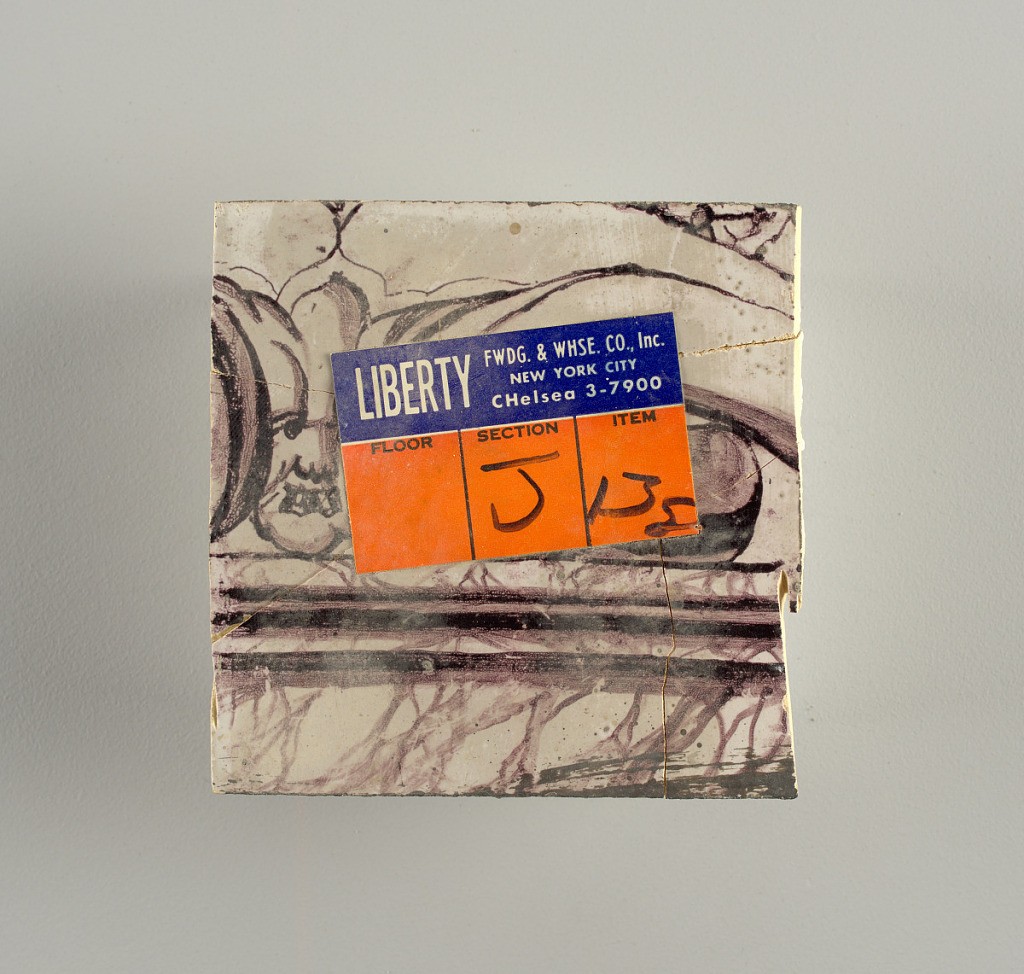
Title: Wall facing
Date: ca. 1725
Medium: tin-glazed earthenware, underglaze
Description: Two vertical rectangles, twenty-three tiles high.  A) Nine tiles wide at top; seven tiles wide at bottom.  B) Ten and one-half tiles wide.

Arabesque design of foliage.  A) with centered figure of Justice under a canopy.  B) with centered urn.